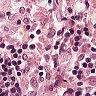
Metastatic tissue present: no